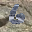
Label: 6